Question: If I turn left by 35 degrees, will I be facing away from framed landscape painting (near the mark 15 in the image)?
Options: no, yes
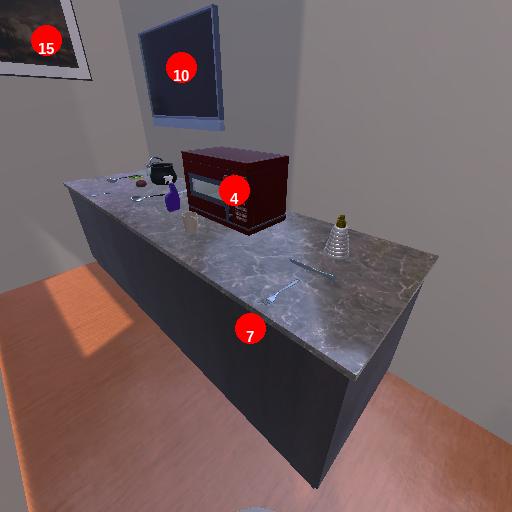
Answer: no